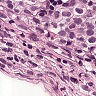
Metastatic tissue present: yes